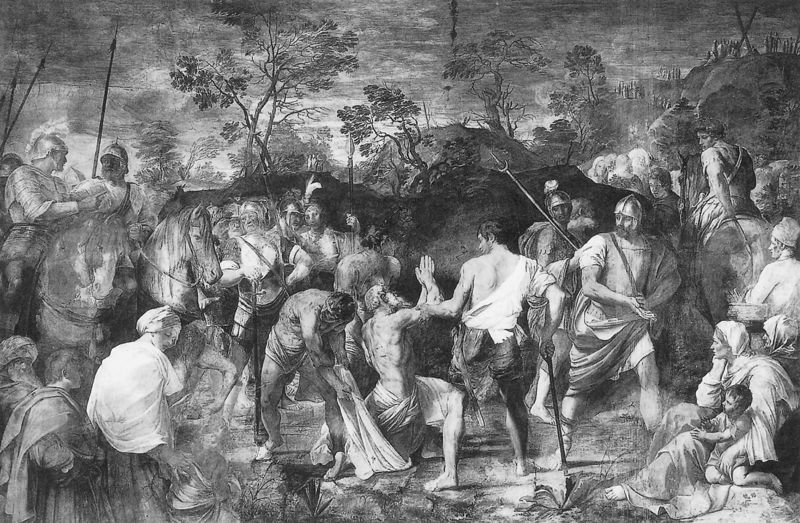
Titel: Der Hl. Andreas wird zum Kreuz geführt
Künstler: Guido Reni
Standort: Rom, S. Gregorio Magno (EU - I - Latium)
Schlagwörter: berg, gemälde, mann, weiß, wolken, bäume, frauen, landschaft, menschen, grau, männer, schwarz, szene, zeichnung, tuch, malerei, hinrichtung, hände, kind, mutter, kinder, pferd, pferde, reiter, arbeiten, berge, arbeiter, figuren, men, people, soldaten, schwarz-weiss, raub, schwerter, volk, helme, lanzen, speere, jesus, andreaskreuz, plünderung, kriger, s